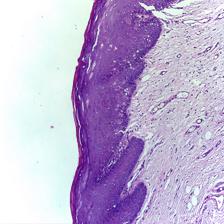
Diagnosis: Normal